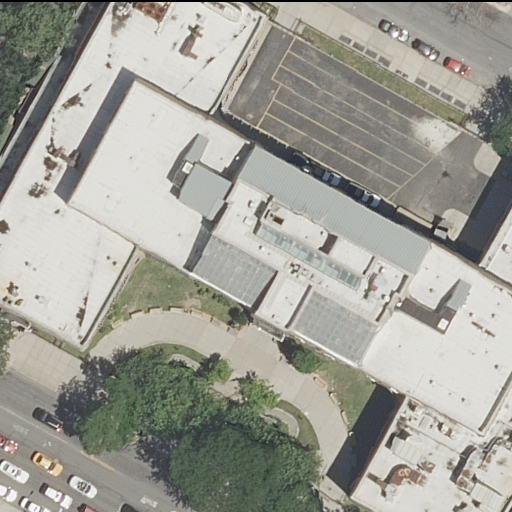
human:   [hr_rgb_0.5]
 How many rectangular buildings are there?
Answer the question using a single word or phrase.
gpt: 1

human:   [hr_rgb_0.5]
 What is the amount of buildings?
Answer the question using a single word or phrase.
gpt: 1

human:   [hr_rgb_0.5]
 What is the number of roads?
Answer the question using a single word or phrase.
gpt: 4

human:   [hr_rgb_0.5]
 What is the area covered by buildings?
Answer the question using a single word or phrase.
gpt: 1019m2

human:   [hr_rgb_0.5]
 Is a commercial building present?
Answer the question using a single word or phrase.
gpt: no

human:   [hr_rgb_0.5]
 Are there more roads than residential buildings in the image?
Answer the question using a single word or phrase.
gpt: yes

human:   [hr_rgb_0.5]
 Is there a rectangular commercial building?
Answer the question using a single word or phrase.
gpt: no

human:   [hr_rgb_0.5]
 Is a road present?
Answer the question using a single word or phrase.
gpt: yes

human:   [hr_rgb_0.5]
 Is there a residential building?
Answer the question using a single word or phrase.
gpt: yes

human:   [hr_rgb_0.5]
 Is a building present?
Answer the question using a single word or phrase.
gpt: yes

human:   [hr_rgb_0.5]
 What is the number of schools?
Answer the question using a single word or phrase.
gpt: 1

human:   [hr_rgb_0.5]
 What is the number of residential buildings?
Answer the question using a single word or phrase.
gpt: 1

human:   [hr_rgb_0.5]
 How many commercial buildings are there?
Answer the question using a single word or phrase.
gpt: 0

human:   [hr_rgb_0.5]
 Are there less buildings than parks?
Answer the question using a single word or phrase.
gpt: no

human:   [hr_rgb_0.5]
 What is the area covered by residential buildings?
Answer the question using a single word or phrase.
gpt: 1019m2

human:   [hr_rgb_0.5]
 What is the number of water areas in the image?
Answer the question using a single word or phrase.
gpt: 0

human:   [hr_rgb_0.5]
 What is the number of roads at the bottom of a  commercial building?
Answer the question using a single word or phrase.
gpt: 0

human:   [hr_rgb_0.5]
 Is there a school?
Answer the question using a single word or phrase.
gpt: yes

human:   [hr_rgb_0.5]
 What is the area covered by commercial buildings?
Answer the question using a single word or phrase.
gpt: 0m2

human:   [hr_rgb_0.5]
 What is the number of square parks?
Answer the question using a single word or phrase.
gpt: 0

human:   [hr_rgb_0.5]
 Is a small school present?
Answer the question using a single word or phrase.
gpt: no

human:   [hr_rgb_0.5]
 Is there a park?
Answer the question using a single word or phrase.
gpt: yes

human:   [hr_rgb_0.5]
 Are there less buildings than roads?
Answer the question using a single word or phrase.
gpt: yes

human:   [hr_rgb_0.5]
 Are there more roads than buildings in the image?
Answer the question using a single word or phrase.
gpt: yes

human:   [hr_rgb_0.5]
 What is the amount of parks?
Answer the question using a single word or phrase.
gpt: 1

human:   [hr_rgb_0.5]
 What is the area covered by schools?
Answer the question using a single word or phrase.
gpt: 1019m2

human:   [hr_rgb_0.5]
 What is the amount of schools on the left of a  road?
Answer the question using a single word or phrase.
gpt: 0

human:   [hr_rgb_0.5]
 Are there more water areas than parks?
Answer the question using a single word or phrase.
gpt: no

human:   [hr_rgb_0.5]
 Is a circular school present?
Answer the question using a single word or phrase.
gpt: no

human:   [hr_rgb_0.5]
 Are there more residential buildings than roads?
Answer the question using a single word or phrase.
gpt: no

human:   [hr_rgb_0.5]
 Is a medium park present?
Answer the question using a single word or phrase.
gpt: no

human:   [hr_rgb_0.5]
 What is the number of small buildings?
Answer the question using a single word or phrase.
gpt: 0

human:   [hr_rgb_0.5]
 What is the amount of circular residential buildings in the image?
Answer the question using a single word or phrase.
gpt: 0

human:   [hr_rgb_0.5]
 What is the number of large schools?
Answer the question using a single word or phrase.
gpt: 1

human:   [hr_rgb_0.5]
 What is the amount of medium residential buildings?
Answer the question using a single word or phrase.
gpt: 0

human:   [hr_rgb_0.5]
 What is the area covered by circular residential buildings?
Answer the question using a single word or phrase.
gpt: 0m2

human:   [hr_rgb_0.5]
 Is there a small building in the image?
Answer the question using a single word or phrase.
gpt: no

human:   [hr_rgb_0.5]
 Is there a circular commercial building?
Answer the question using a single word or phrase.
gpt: no

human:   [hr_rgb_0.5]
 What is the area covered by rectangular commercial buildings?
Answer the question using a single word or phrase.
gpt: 0m2

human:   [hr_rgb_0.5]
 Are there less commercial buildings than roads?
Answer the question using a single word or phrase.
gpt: yes

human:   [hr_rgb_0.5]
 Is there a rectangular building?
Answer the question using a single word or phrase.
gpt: yes

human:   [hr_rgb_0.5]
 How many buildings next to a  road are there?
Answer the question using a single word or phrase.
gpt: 1

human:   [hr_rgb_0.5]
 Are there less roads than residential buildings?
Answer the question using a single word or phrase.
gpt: no

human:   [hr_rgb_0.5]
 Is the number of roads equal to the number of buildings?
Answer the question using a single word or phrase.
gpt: no

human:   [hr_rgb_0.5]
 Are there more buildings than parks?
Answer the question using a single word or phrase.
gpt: no

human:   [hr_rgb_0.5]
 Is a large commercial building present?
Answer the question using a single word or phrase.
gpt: no

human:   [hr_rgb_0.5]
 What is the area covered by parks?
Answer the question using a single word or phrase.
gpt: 2528m2

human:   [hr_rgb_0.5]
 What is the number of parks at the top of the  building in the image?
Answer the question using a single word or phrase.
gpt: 1

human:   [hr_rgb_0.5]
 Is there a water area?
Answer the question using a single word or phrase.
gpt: no

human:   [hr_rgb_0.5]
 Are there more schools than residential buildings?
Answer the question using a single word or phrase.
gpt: no

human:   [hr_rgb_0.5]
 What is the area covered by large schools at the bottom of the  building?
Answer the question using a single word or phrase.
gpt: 0m2

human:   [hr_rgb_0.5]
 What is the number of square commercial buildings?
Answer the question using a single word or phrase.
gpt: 0

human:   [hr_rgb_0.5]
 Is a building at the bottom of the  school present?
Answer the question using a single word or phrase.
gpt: no

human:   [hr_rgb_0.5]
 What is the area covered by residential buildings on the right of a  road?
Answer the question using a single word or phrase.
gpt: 1019m2

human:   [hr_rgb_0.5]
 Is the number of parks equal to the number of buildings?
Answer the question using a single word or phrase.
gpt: yes

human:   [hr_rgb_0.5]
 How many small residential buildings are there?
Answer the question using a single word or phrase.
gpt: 0

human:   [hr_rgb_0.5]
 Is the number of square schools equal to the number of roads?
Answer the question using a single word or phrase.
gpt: no

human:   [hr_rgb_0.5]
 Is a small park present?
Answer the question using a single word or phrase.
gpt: no

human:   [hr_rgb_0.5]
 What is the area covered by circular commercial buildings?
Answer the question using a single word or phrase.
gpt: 0m2

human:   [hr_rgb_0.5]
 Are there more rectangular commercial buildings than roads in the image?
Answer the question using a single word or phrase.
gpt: no

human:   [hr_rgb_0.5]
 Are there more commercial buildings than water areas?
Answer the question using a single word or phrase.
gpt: no

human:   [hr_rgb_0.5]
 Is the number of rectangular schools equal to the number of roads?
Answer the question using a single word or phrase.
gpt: no

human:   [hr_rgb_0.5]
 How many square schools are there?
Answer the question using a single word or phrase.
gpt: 0

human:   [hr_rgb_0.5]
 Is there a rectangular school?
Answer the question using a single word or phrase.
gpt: yes